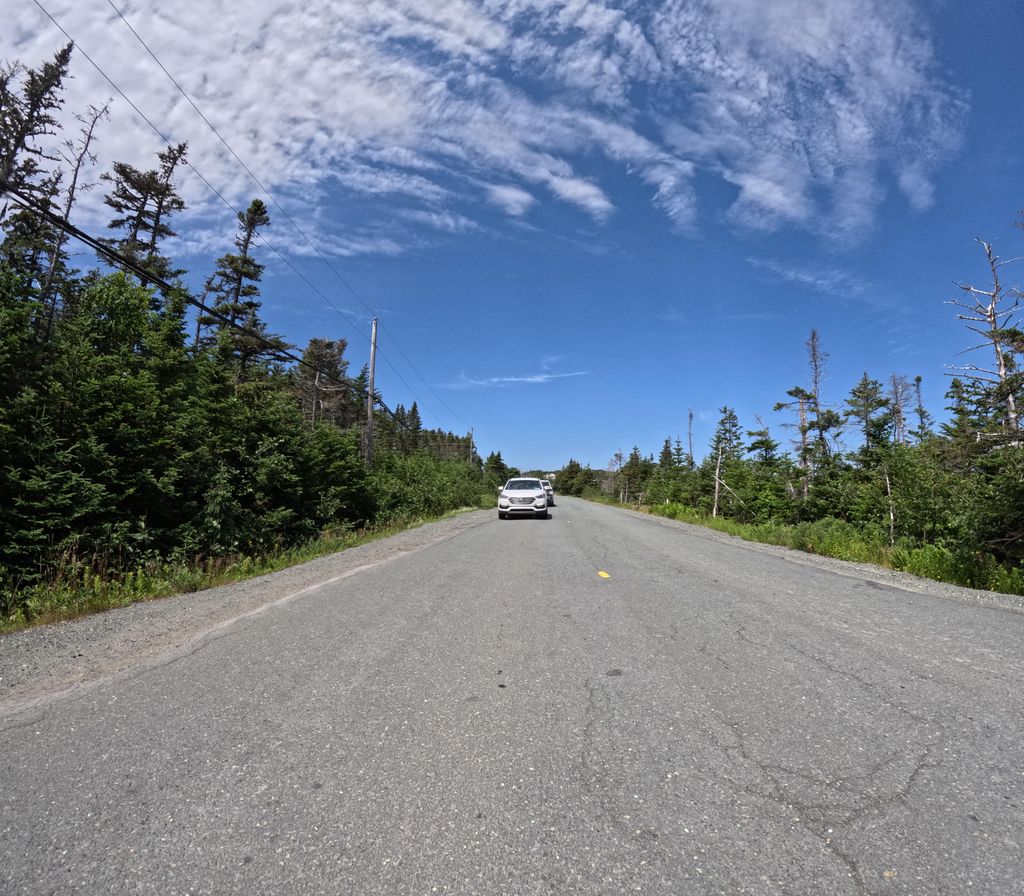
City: st_johns